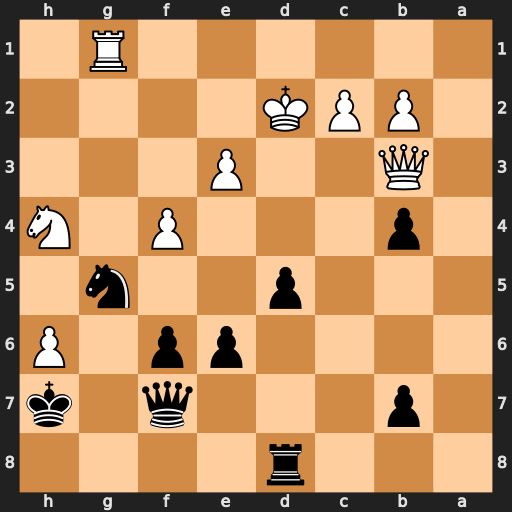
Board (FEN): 3r4/1p3q1k/4pp1P/3p2n1/1p3P1N/1Q2P3/1PPK4/6R1
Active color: b
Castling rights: -
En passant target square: -
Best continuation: Ne4+ Ke2 Rg8 Rg7+ Rxg7